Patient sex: F
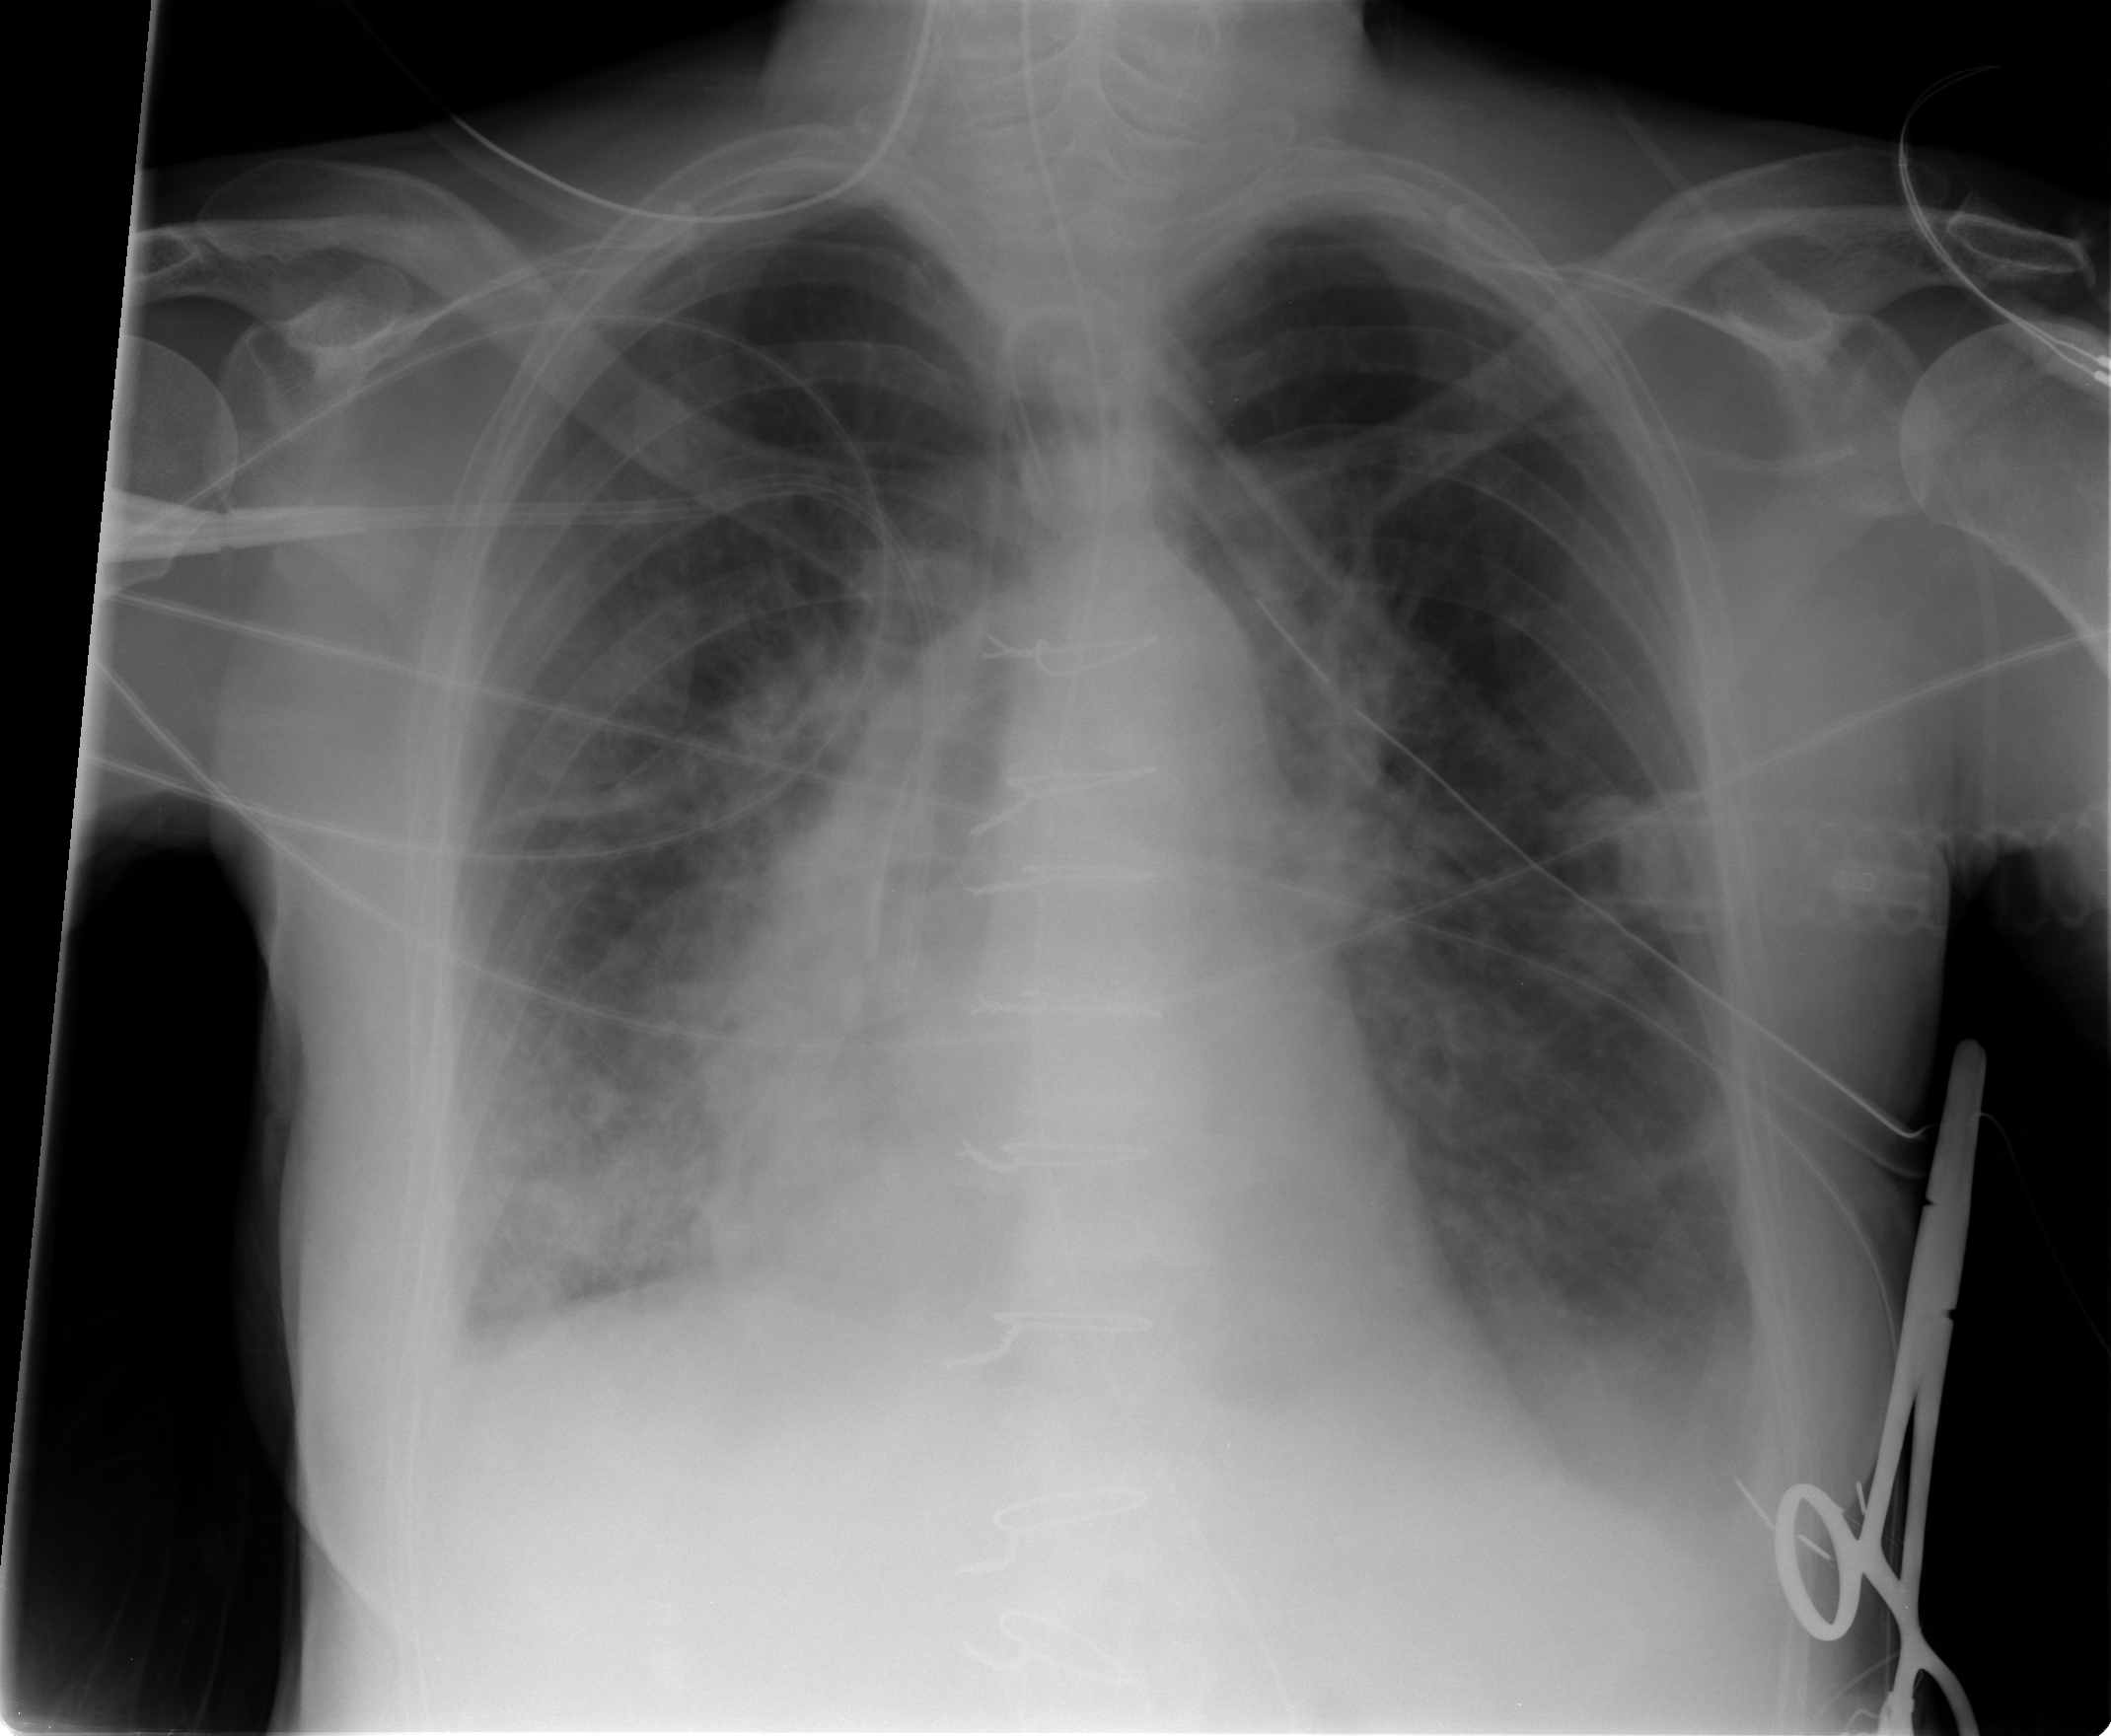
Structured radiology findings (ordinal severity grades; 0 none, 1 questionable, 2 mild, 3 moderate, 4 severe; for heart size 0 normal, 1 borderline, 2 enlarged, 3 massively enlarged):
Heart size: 0
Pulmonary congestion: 2
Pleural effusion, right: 2
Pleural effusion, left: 2
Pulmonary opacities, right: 2
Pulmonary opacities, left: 0
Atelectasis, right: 3
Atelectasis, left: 2